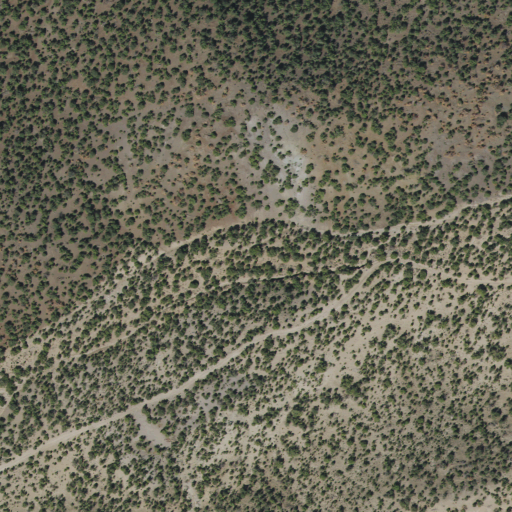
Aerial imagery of valley in Utah named Lamerdorf Canyon containing evergreen forest and shrub